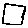
Label: square